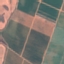
Land use / land cover: PermanentCrop